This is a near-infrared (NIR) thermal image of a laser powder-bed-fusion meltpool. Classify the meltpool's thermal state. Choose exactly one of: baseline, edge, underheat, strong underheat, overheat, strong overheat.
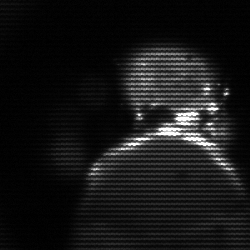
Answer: baseline